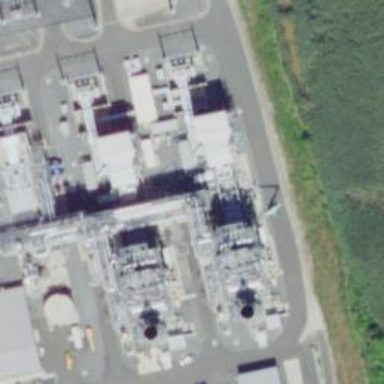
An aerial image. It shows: Gas turbine generator.